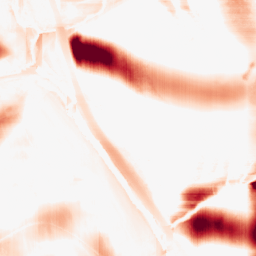
Category: morphological
Decomposition family: morphological_square
Decomposition parameters: operation: opening
size: 50
Upsampling method: sinc_blackman
Upsampling parameters: scale: 4
kernel_size: 16
Upsampling scale: 4